Interaction volume radius: 5 \u00c5
Interaction volume height: 35 \u00c5
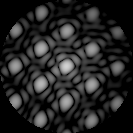
Disorder parameter: 0.09247